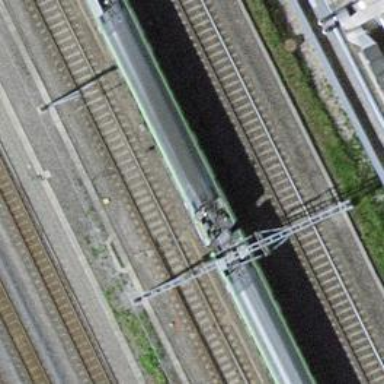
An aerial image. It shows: Railway switch.